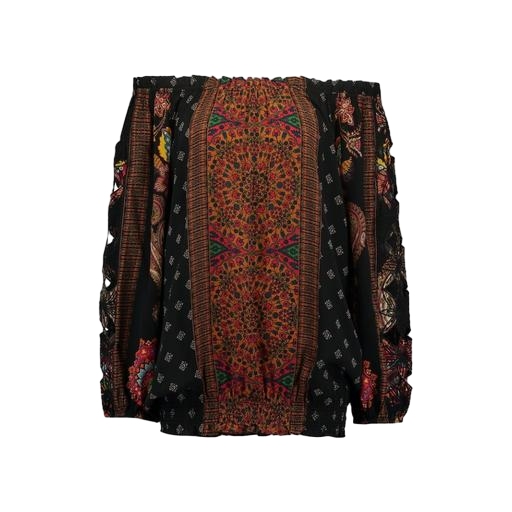
black printed cold-shoulder top, multicolor top cold shoulder top block print, black printed blouse multicolor, white background